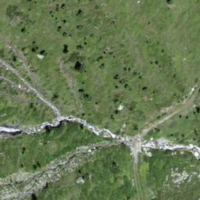
EUNIS habitat code: 26
Species observed at this site:
Alnus alnobetula